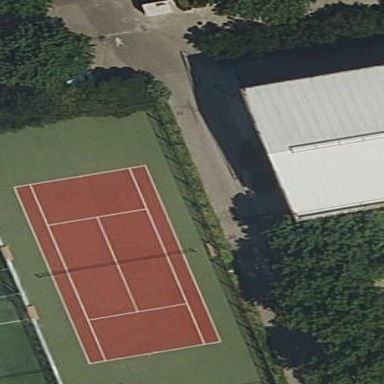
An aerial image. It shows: Tennis court on the leisure land pitch.